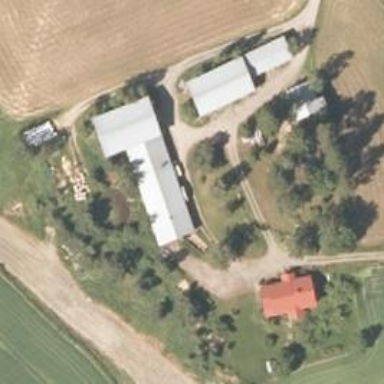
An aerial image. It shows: Farmyard area.